Question: I have question.
I can do that every element of the ListView have a different color? Something like this:

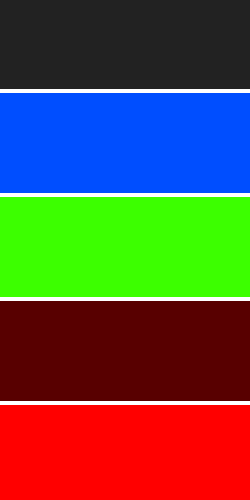
Answer: Use Android Custom ListView. And In CustomAdapter Class have 'getView()' method,Change your row background color as per 'position'.
'''
@Override
public View getView(int position, View convertView, ViewGroup parent) {
View vi = convertView;
if (convertView == null)
vi = inflater.inflate(R.layout.row, null);
if(position==0){
vi.setBackGroundColor(Color.RED);
}else if(position==1){
vi.setBackGroundColor(Color.WHITE);
}else if(position==2){
vi.setBackGroundColor(Color.PINK);
}
return vi;
}
'''